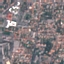
Label: Residential